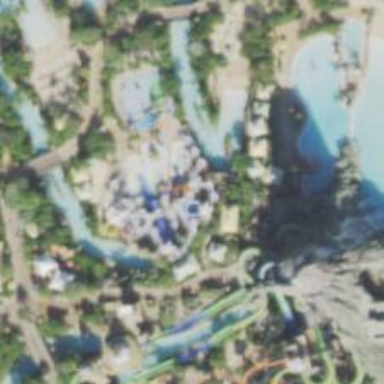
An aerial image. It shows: Bridge leading to water slide attraction.